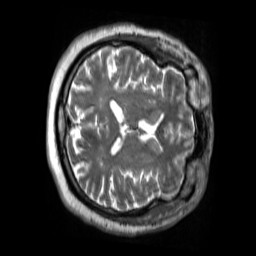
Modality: T2w
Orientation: axial
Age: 59
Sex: male
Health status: ill
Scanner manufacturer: siemens
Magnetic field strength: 3 T
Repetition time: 2.8 s
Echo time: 0.326 s